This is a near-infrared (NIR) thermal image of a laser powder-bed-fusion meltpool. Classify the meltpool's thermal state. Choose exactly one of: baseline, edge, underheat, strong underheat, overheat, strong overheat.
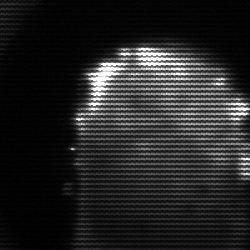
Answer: baseline